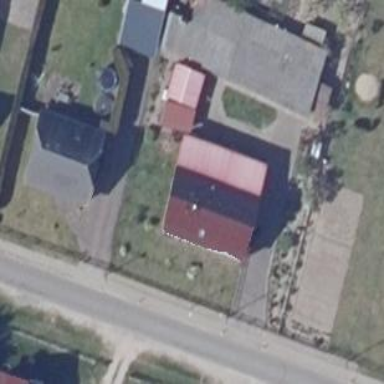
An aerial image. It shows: Simple house.